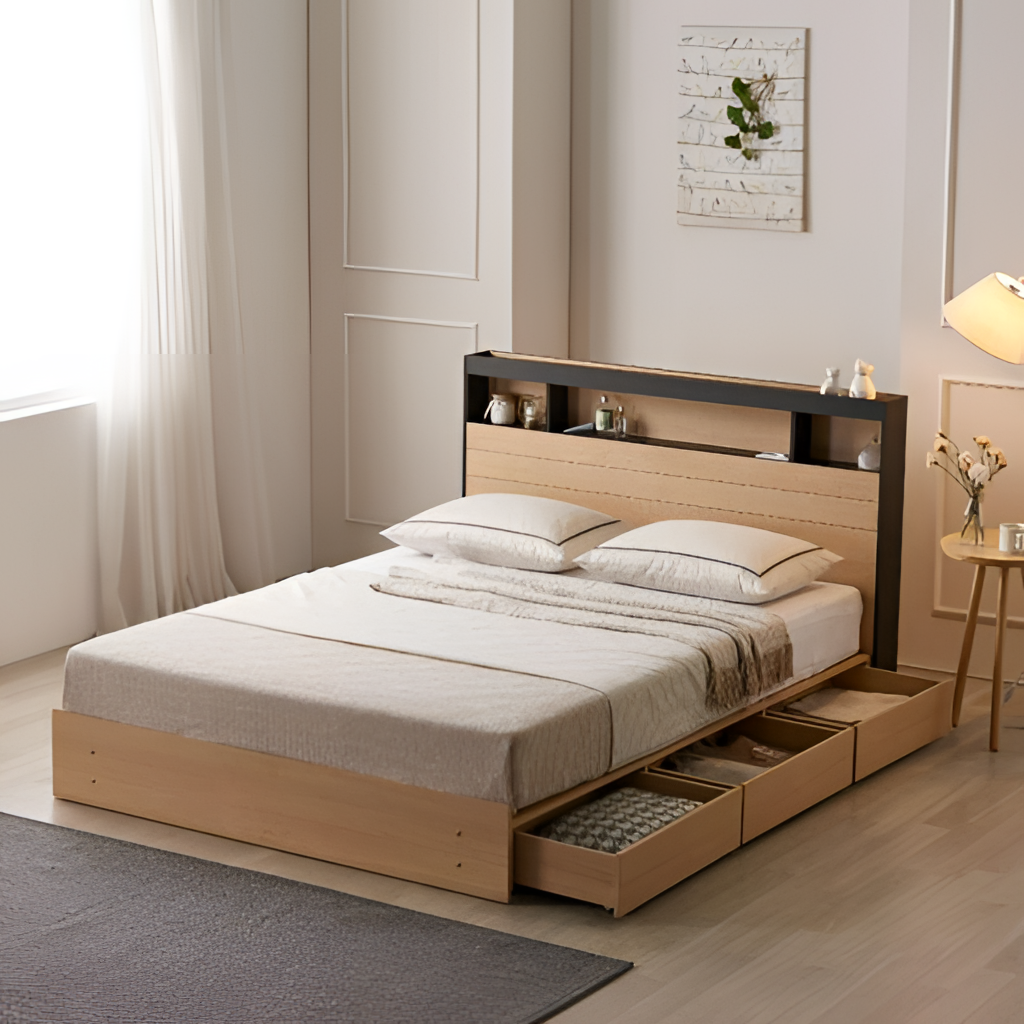
bedroom, wood bed with storage drawers, beige wood flooring, with plank pattern, paint wallpaper, with solid pattern, modern